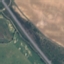
Land use / land cover class: Highway